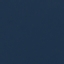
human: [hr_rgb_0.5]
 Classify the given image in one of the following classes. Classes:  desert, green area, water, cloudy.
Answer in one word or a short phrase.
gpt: water